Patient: sex M, age 78
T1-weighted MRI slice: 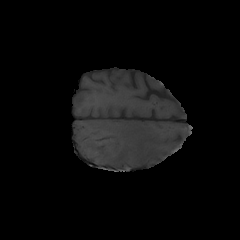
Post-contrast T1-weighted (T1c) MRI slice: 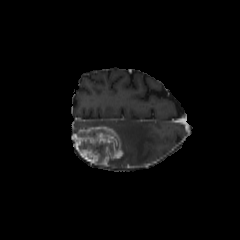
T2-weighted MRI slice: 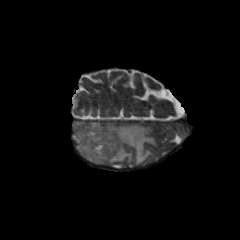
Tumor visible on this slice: yes
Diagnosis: Glioblastoma, IDH-wildtype
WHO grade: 4